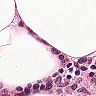
Metastatic tissue present: no